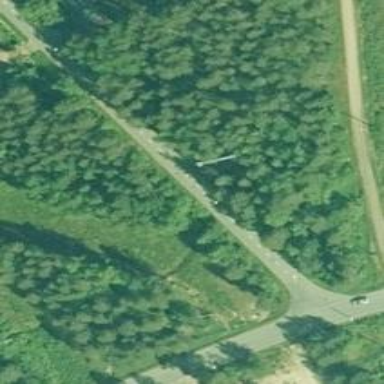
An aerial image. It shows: Communication mast tower.